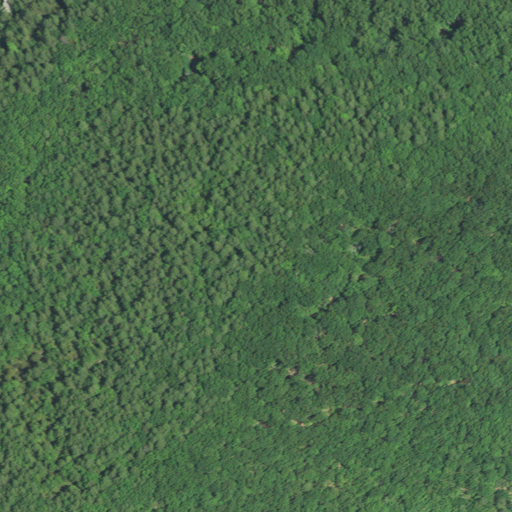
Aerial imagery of cape in West Virginia named McKees Rocks containing deciduous forest, mixed forest, and evergreen forest